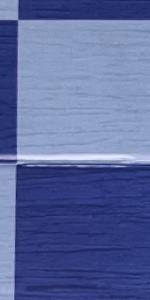
Label: Empty